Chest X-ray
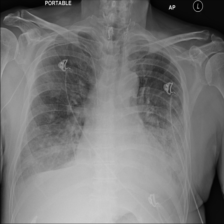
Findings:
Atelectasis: negative
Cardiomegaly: negative
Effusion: negative
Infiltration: negative
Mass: negative
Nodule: negative
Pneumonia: negative
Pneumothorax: negative
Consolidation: negative
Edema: negative
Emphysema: negative
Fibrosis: negative
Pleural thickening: negative
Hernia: negative